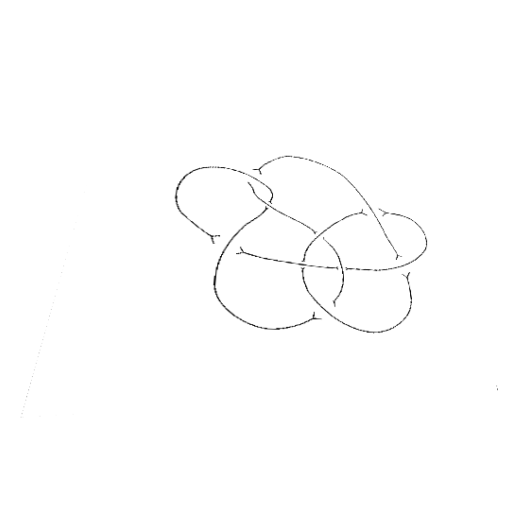
Crossing number: 9